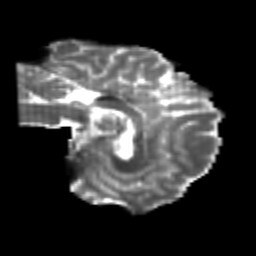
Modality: T2w
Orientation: sagittal
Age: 20
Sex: female
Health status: healthy
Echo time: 0.074 s